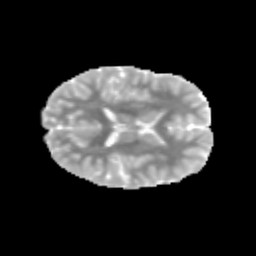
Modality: MD
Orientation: axial
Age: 10
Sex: male
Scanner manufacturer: siemens
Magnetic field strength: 3 T
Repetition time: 3.8 s
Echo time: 0.07 s